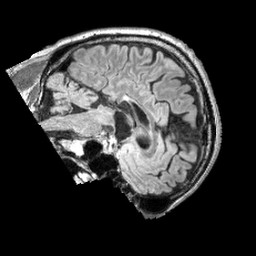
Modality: FLAIR
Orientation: sagittal
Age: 58
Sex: male
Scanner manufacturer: siemens
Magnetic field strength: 3 T
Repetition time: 5 s
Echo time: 0.387 s